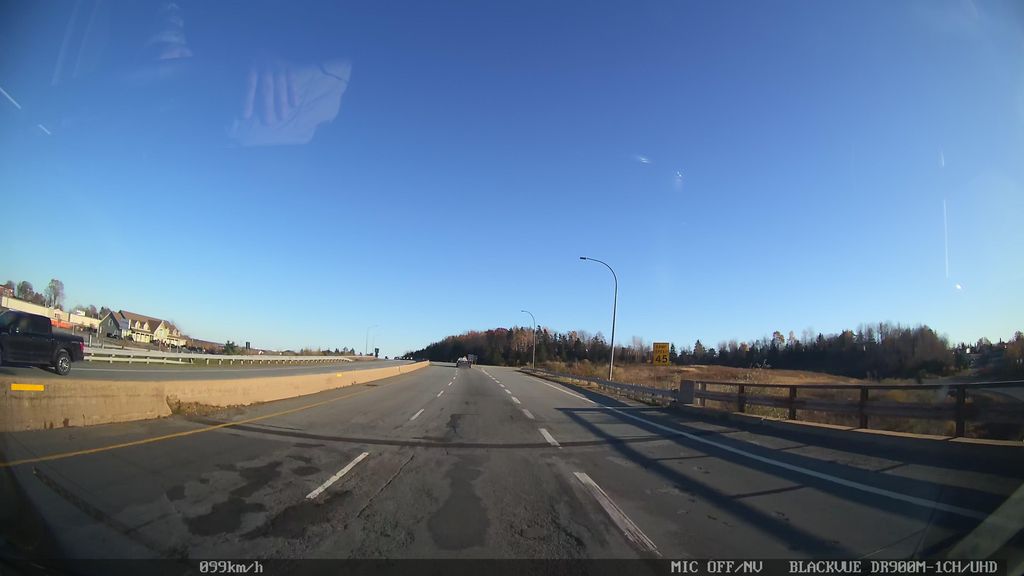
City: halifax